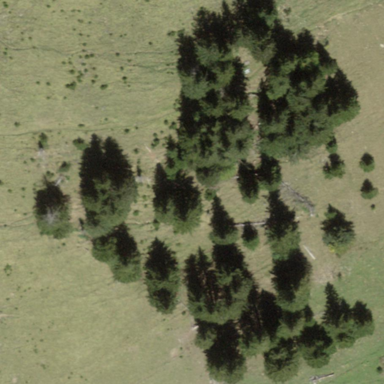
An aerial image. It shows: Forest area.